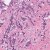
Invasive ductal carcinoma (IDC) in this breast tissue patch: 1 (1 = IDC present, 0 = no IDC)